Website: home-depot
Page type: receipt
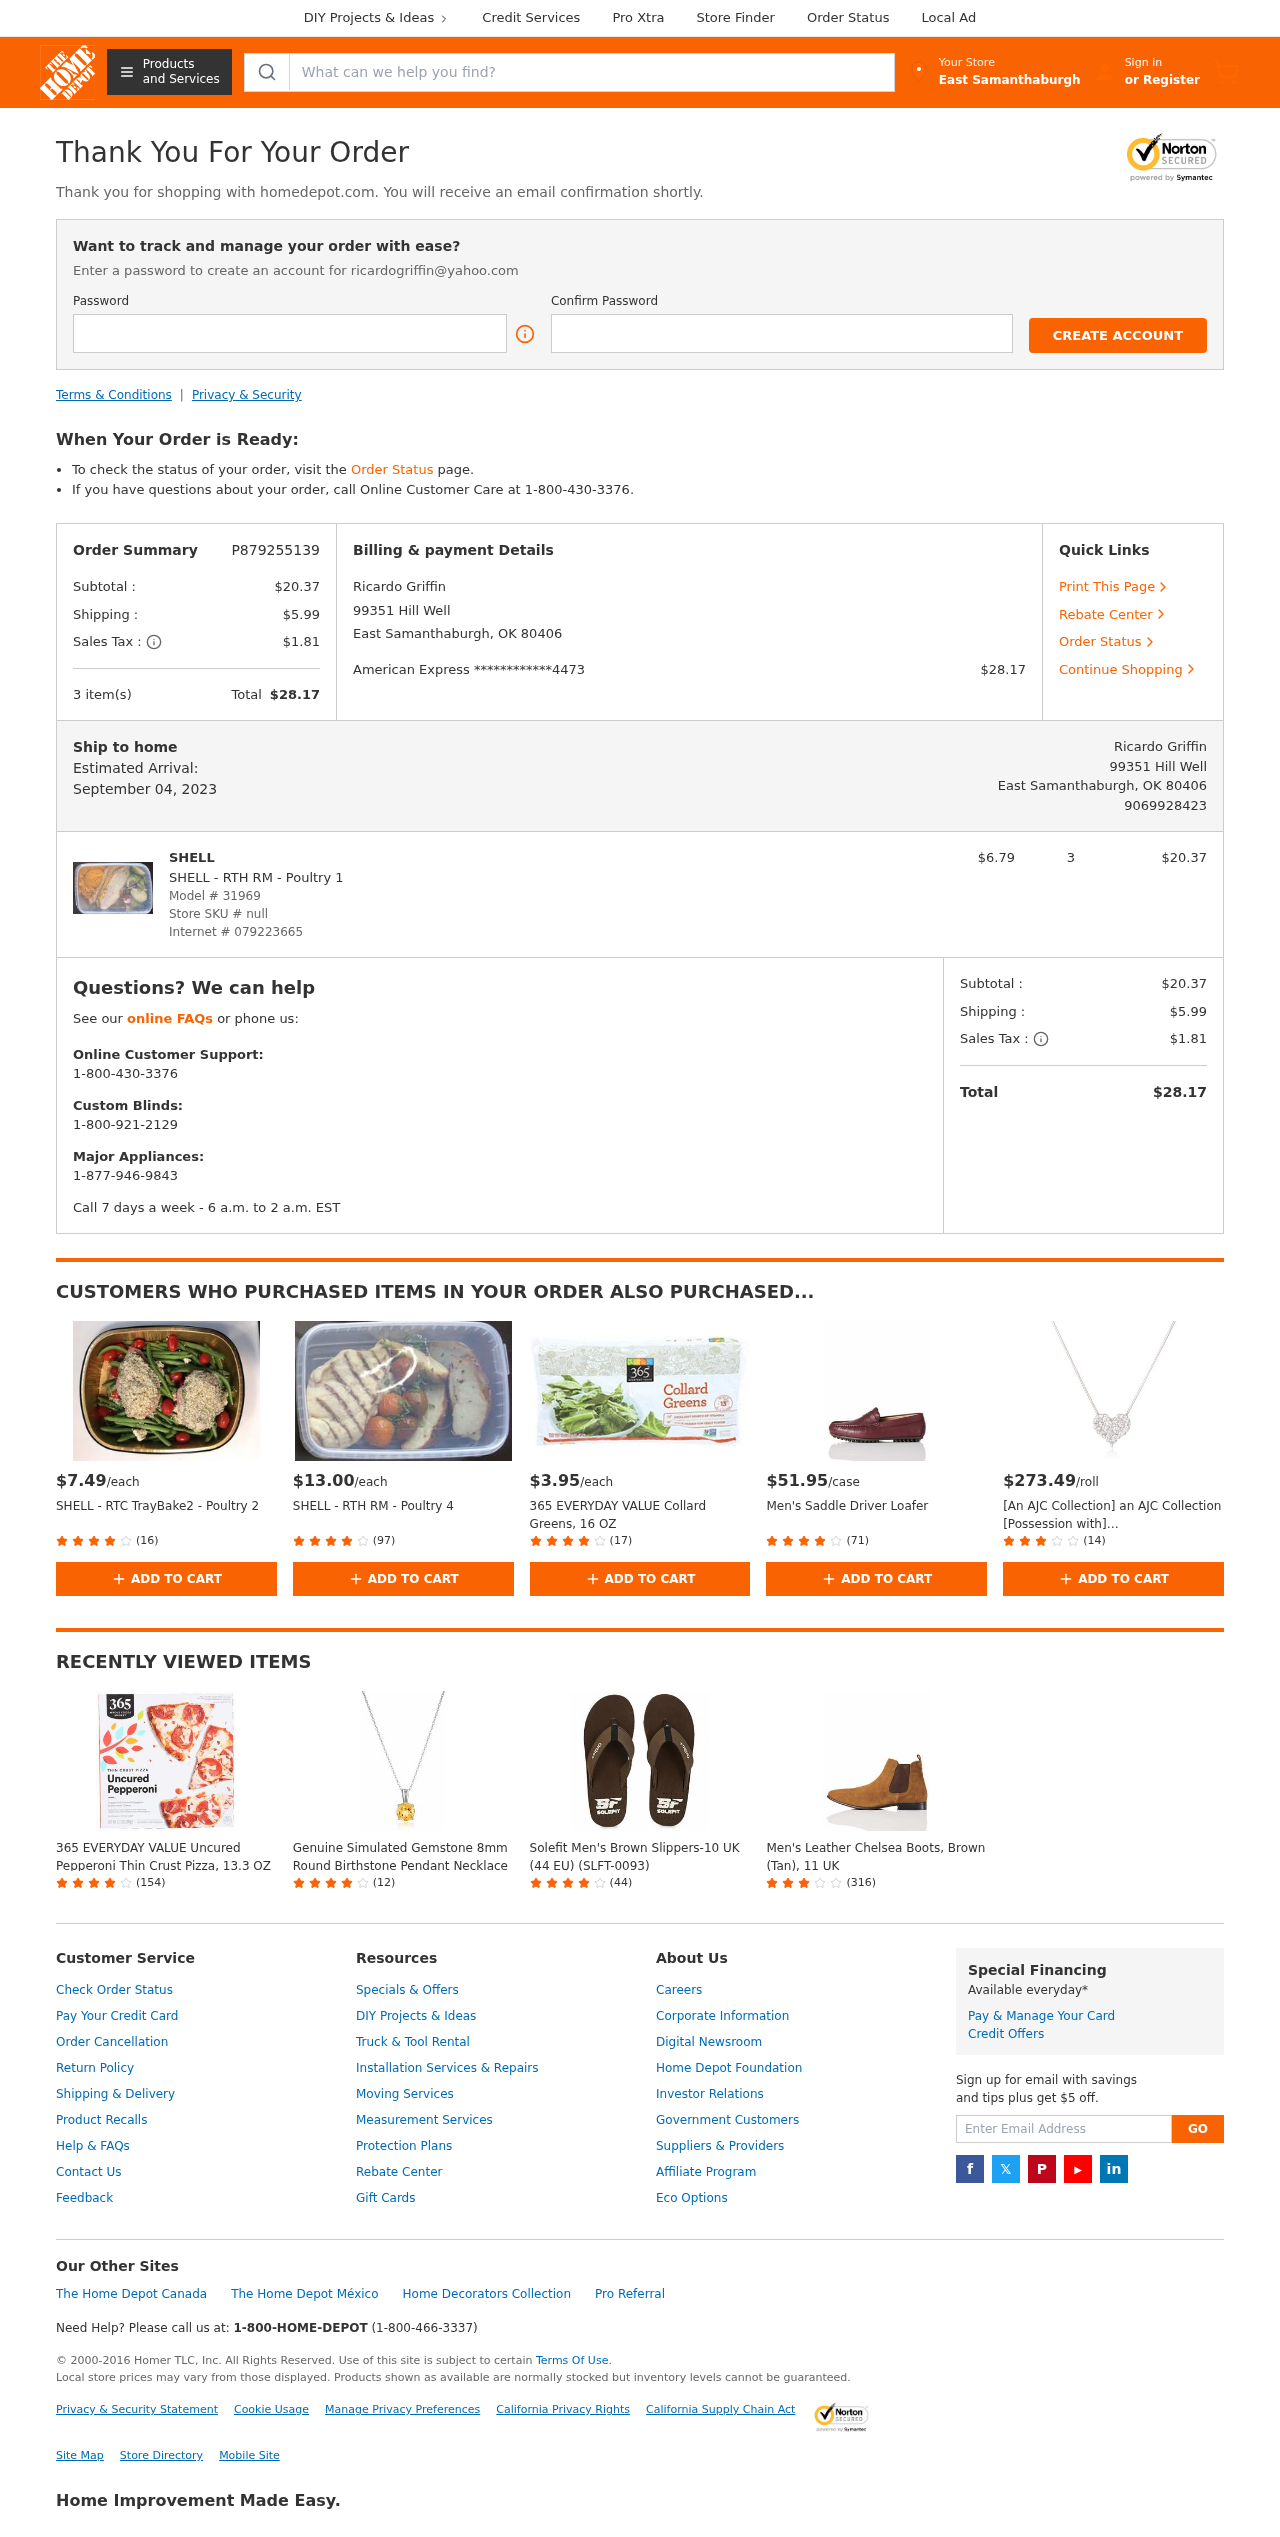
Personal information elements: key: PII_CARD_LAST4
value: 4473
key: PII_CARD_TYPE
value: American Express
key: PII_CITY
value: East Samanthaburgh
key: PII_EMAIL
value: ricardogriffin@yahoo.com
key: PII_FULLNAME
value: Ricardo Griffin
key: PII_PHONE
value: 9069928423
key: PII_STREET
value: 99351 Hill Well
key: PII_CITY_STATE_ZIP
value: East Samanthaburgh, OK 80406
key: PII_FULLNAME2
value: Ricardo Griffin
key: PII_POSTCODE
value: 80406
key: PII_STATE_ABBR
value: OK
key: PII_POSTCODE_FULL
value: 80406
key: PII_CITY_STATE
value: East Samanthaburgh, OK
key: PII_POSTCODE_NUMERIC
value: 80406
Product elements: key: PRODUCT1_BRAND
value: SHELL
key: PRODUCT1_NAME
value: SHELL - RTH RM - Poultry 1
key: PRODUCT1_PRICE
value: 6.79
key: PRODUCT1_QUANTITY
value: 3
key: PRODUCT2_PRICE
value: $7.49
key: PRODUCT2_NAME
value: SHELL - RTC TrayBake2 - Poultry 2
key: PRODUCT2_NUM_RATINGS
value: (16)
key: PRODUCT3_PRICE
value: $13.00
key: PRODUCT3_NAME
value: SHELL - RTH RM - Poultry 4
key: PRODUCT3_NUM_RATINGS
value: (97)
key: PRODUCT4_PRICE
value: $3.95
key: PRODUCT4_NAME
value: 365 EVERYDAY VALUE Collard Greens, 16 OZ
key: PRODUCT4_NUM_RATINGS
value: (17)
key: PRODUCT5_PRICE
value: $51.95
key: PRODUCT5_NAME
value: Men's Saddle Driver Loafer
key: PRODUCT5_NUM_RATINGS
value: (71)
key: PRODUCT6_PRICE
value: $273.49
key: PRODUCT6_NAME
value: [An AJC Collection] an AJC Collection [Possession with] daiyamondopuratinaha-tomoti-hupaヴxenekkuresu
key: PRODUCT6_NUM_RATINGS
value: (14)
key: PRODUCT7_NAME
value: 365 EVERYDAY VALUE Uncured Pepperoni Thin Crust Pizza, 13.3 OZ
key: PRODUCT7_NUM_RATINGS
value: (154)
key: PRODUCT8_NAME
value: Genuine Simulated Gemstone 8mm Round Birthstone Pendant Necklace
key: PRODUCT8_NUM_RATINGS
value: (12)
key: PRODUCT9_NAME
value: Solefit Men's Brown Slippers-10 UK (44 EU) (SLFT-0093)
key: PRODUCT9_NUM_RATINGS
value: (44)
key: PRODUCT10_NAME
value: Men's Leather Chelsea Boots, Brown (Tan), 11 UK
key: PRODUCT10_NUM_RATINGS
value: (316)
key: PRODUCT_MODEL_NUMBER
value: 31969
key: PRODUCT_INTERNET_NUMBER
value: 079223665
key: PRODUCT1_LINE_TOTAL
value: $20.37
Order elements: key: ORDER_ID
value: P879255139
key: ORDER_SUBTOTAL
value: $20.37
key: ORDER_SHIPPING_COST
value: $5.99
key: ORDER_TAX
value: $1.81
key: ORDER_NUM_ITEMS
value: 3 item(s)
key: ORDER_TOTAL
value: $28.17
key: ORDER_DELIVERY_DATE
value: September 04, 2023
Search elements: key: HEADER_SEARCH
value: What can we help you find?
Other elements: key: STORE_SKU
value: null